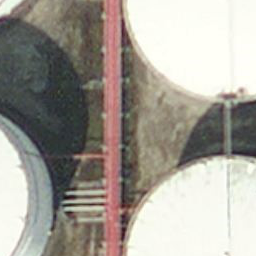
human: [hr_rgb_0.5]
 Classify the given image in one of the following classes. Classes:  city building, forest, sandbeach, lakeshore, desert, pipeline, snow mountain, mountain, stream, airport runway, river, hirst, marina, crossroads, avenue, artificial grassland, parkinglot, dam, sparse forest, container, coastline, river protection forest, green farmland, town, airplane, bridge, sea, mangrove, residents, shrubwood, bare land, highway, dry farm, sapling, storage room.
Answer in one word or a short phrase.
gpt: storage room